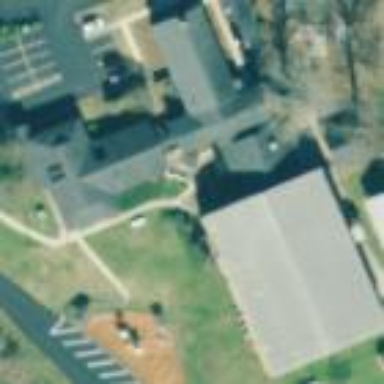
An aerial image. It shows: Building that serves as place of worship.